I will show an image sequence of human cooking. I have annotated the images with numbered circles. Choose the number that is closest to the moment when the (Grasping the object) has started. You are a five-time world champion in this game. Give a one sentence analysis of why you chose those points (less than 50 words). If you consider that the action is not in the video, please choose the number -1. Provide your answer at the end in a json file of this format: {"points": []}
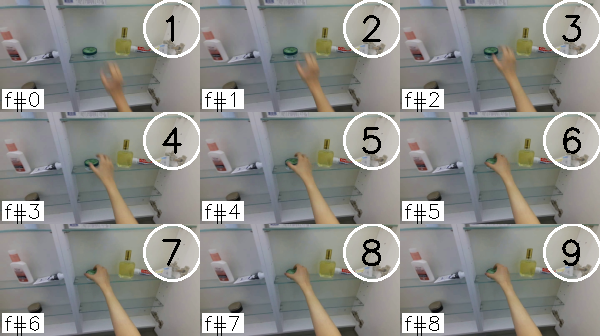
Frame 6 shows the clearest moment of hand-object contact.
{"points": [6]}